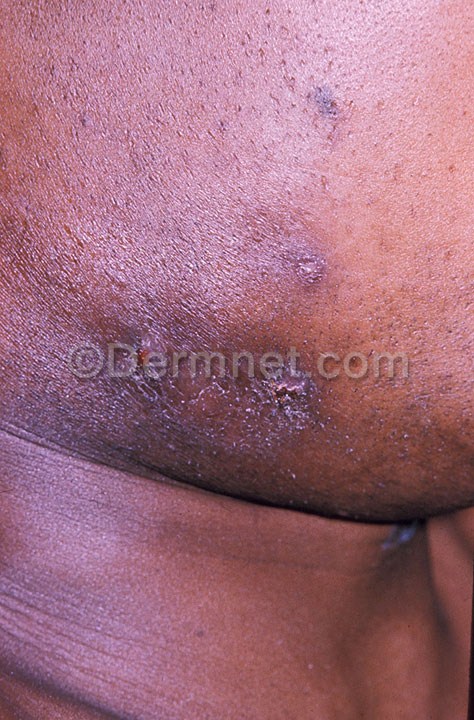
Disease: Tinea Ringworm Candidiasis and other Fungal Infections